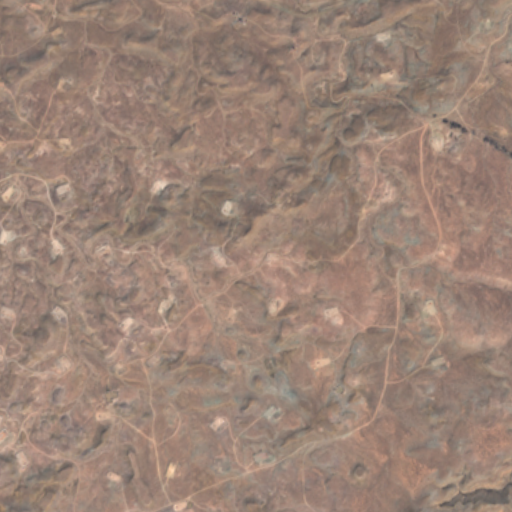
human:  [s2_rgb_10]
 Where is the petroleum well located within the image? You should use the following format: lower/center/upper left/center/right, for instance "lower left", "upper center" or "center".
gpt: The petroleum well is located in the center left of the image.
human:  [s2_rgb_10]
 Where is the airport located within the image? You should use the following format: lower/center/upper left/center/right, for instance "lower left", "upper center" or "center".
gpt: There is no airport in the image.